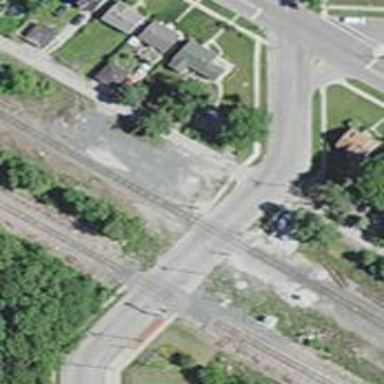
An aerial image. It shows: Railway crossing.